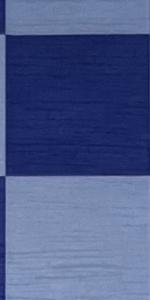
Label: Empty